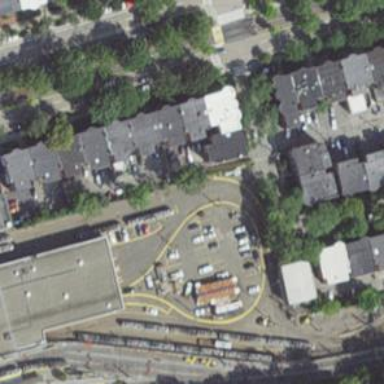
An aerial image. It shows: Light rail service yard with electrified contact lines.